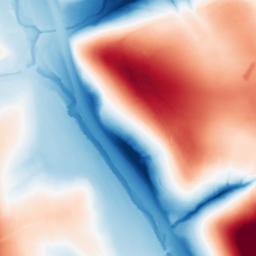
Category: classical
Decomposition family: gaussian_anisotropic
Decomposition parameters: sigma_x: 50
sigma_y: 50
Upsampling method: bspline
Upsampling parameters: scale: 8
Upsampling scale: 8